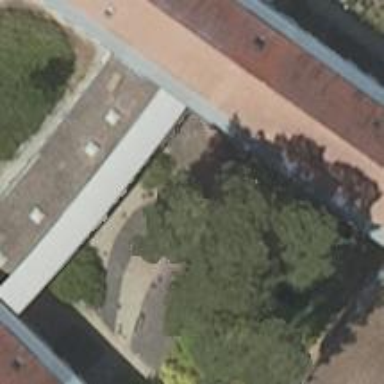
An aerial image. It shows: Hospital building with flat roof.